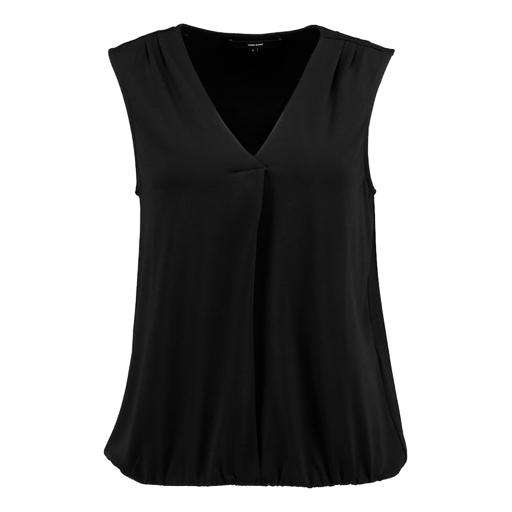
black romy pleat-front top, black pleat front v-neck sleeveless blouse, black sleeveless high-low top only macy, white background